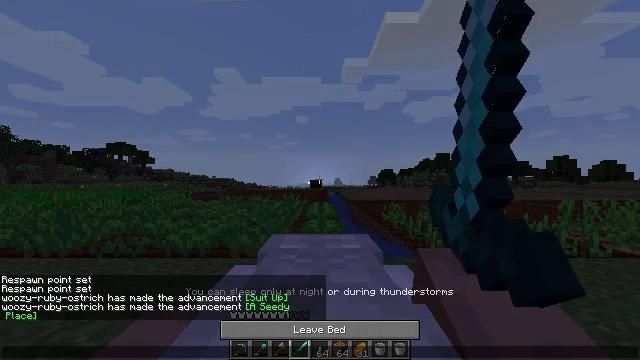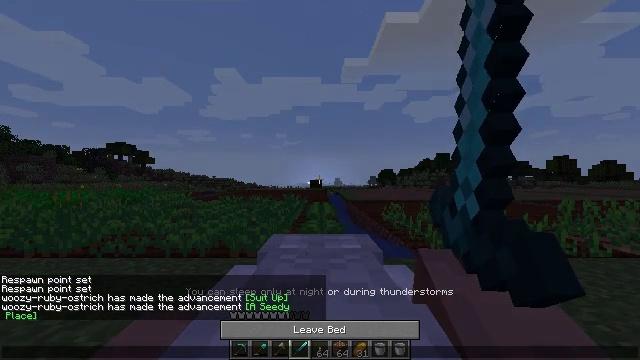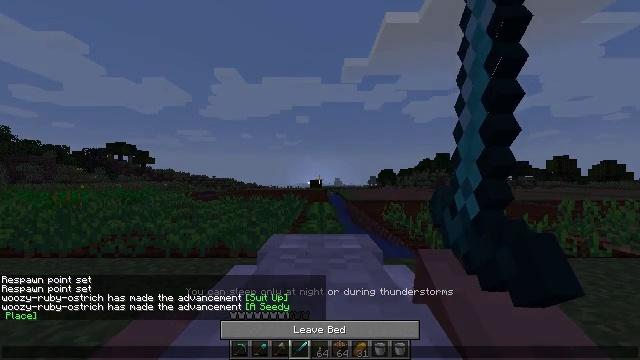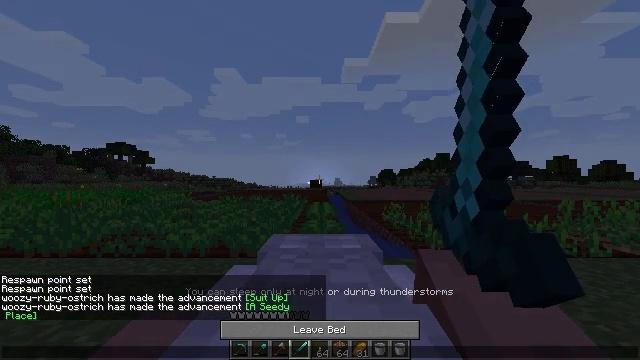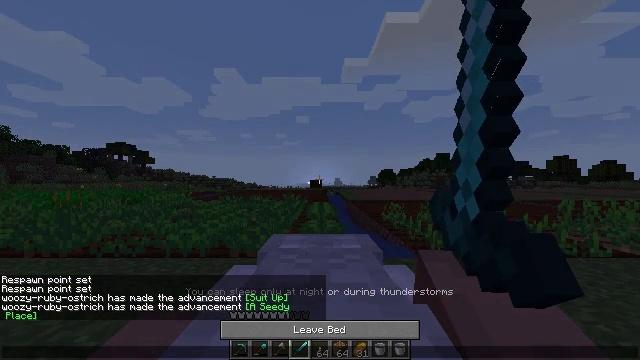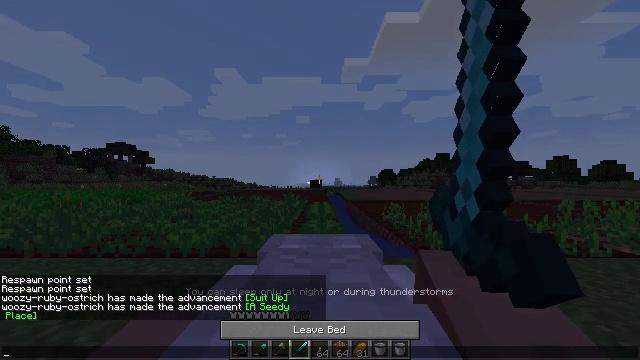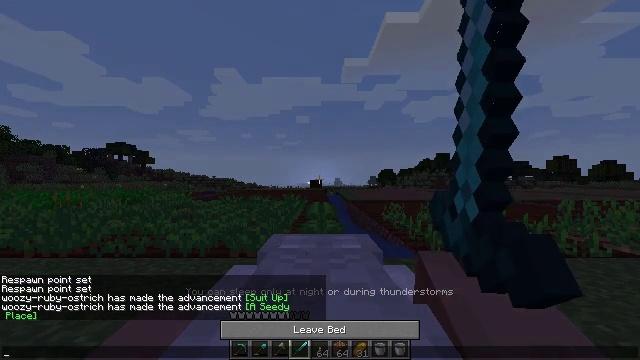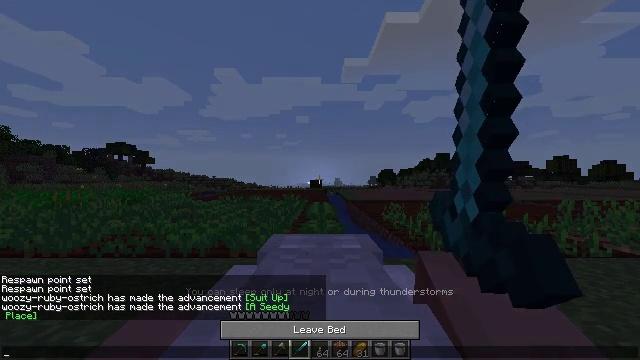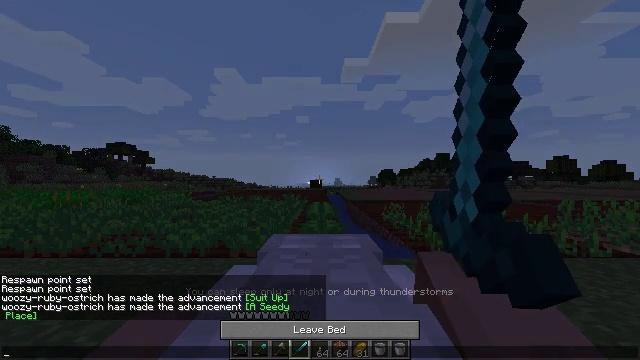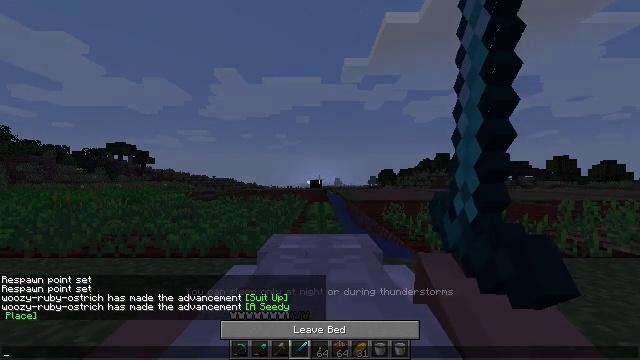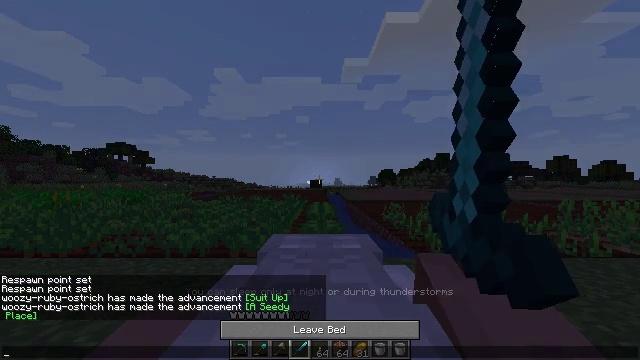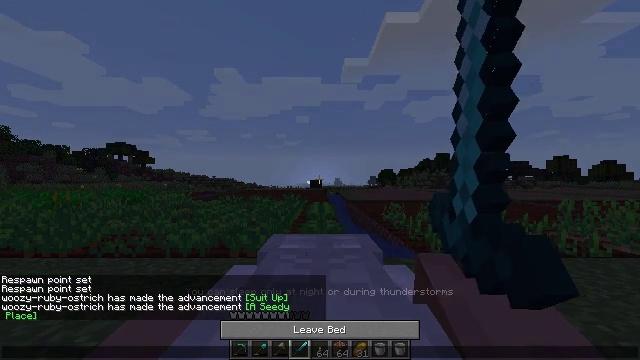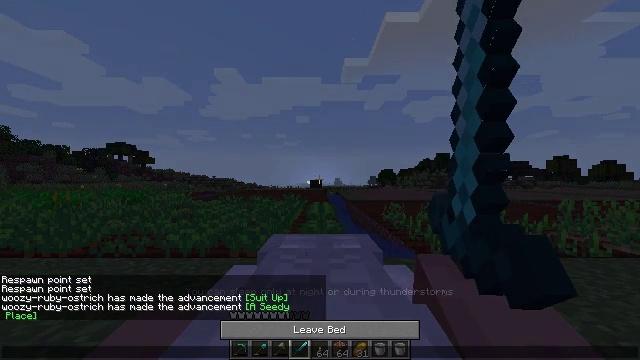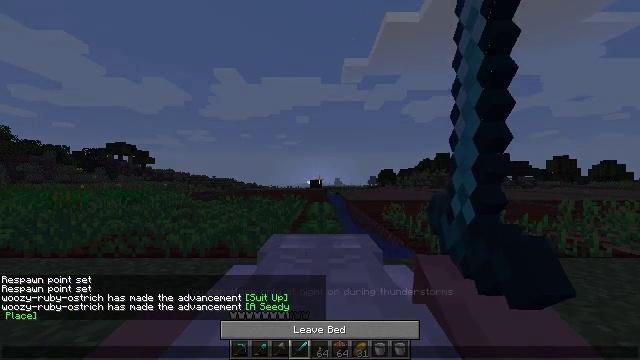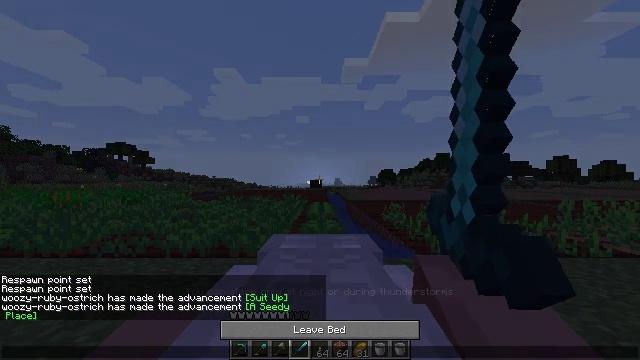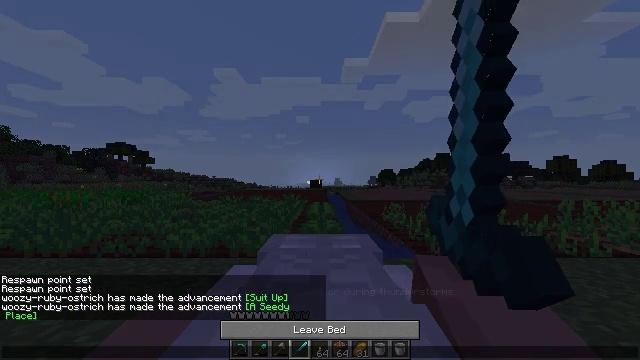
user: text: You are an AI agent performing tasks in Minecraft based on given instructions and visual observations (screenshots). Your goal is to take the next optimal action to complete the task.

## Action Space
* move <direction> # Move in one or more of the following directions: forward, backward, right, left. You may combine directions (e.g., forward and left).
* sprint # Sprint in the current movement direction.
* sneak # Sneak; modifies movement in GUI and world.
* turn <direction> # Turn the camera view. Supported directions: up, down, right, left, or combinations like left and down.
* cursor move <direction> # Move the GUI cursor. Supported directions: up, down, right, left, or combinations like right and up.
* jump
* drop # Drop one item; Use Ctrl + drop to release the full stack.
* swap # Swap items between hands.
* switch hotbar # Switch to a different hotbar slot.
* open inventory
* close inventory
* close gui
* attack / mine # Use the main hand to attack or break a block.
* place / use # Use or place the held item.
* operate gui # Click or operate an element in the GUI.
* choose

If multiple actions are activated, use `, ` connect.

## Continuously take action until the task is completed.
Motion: motion action
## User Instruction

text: Dig up potatoes from the soil.
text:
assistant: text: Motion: no_op
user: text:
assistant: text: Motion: no_op
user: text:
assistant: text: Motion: no_op
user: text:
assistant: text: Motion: no_op
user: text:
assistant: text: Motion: no_op
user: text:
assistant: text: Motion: no_op
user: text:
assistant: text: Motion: no_op
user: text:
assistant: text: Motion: no_op
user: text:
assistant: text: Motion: no_op
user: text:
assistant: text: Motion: no_op
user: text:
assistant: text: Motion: no_op
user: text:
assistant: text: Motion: no_op
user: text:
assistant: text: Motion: no_op
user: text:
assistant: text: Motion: no_op
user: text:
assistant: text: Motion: no_op
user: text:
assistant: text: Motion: no_op
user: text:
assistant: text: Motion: no_op
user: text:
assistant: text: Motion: no_op
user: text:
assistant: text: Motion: no_op
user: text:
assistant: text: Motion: no_op
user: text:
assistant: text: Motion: no_op
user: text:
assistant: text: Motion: no_op
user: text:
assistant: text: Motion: no_op
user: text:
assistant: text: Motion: no_op
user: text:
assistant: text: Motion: no_op
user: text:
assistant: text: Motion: no_op
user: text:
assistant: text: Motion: no_op
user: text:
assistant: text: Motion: no_op
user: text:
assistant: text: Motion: no_op
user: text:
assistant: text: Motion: no_op